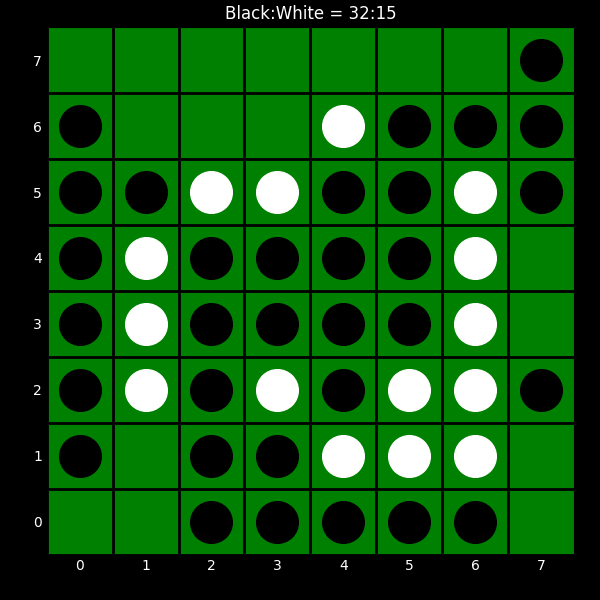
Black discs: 32
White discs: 15